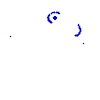
Particle: proton